Question: I am very new to Android studio and wanted to change the IDE font size. However, it changed automatically my font size when change it from 14 to 13 and ended up with a font size of 143. Literally, I cannot access it anymore.
Now, I deleted and re-installed Android Studio and the same problem appeared. Is there maybe a possibility in the terminal of my mac or specific installation file I can change it?

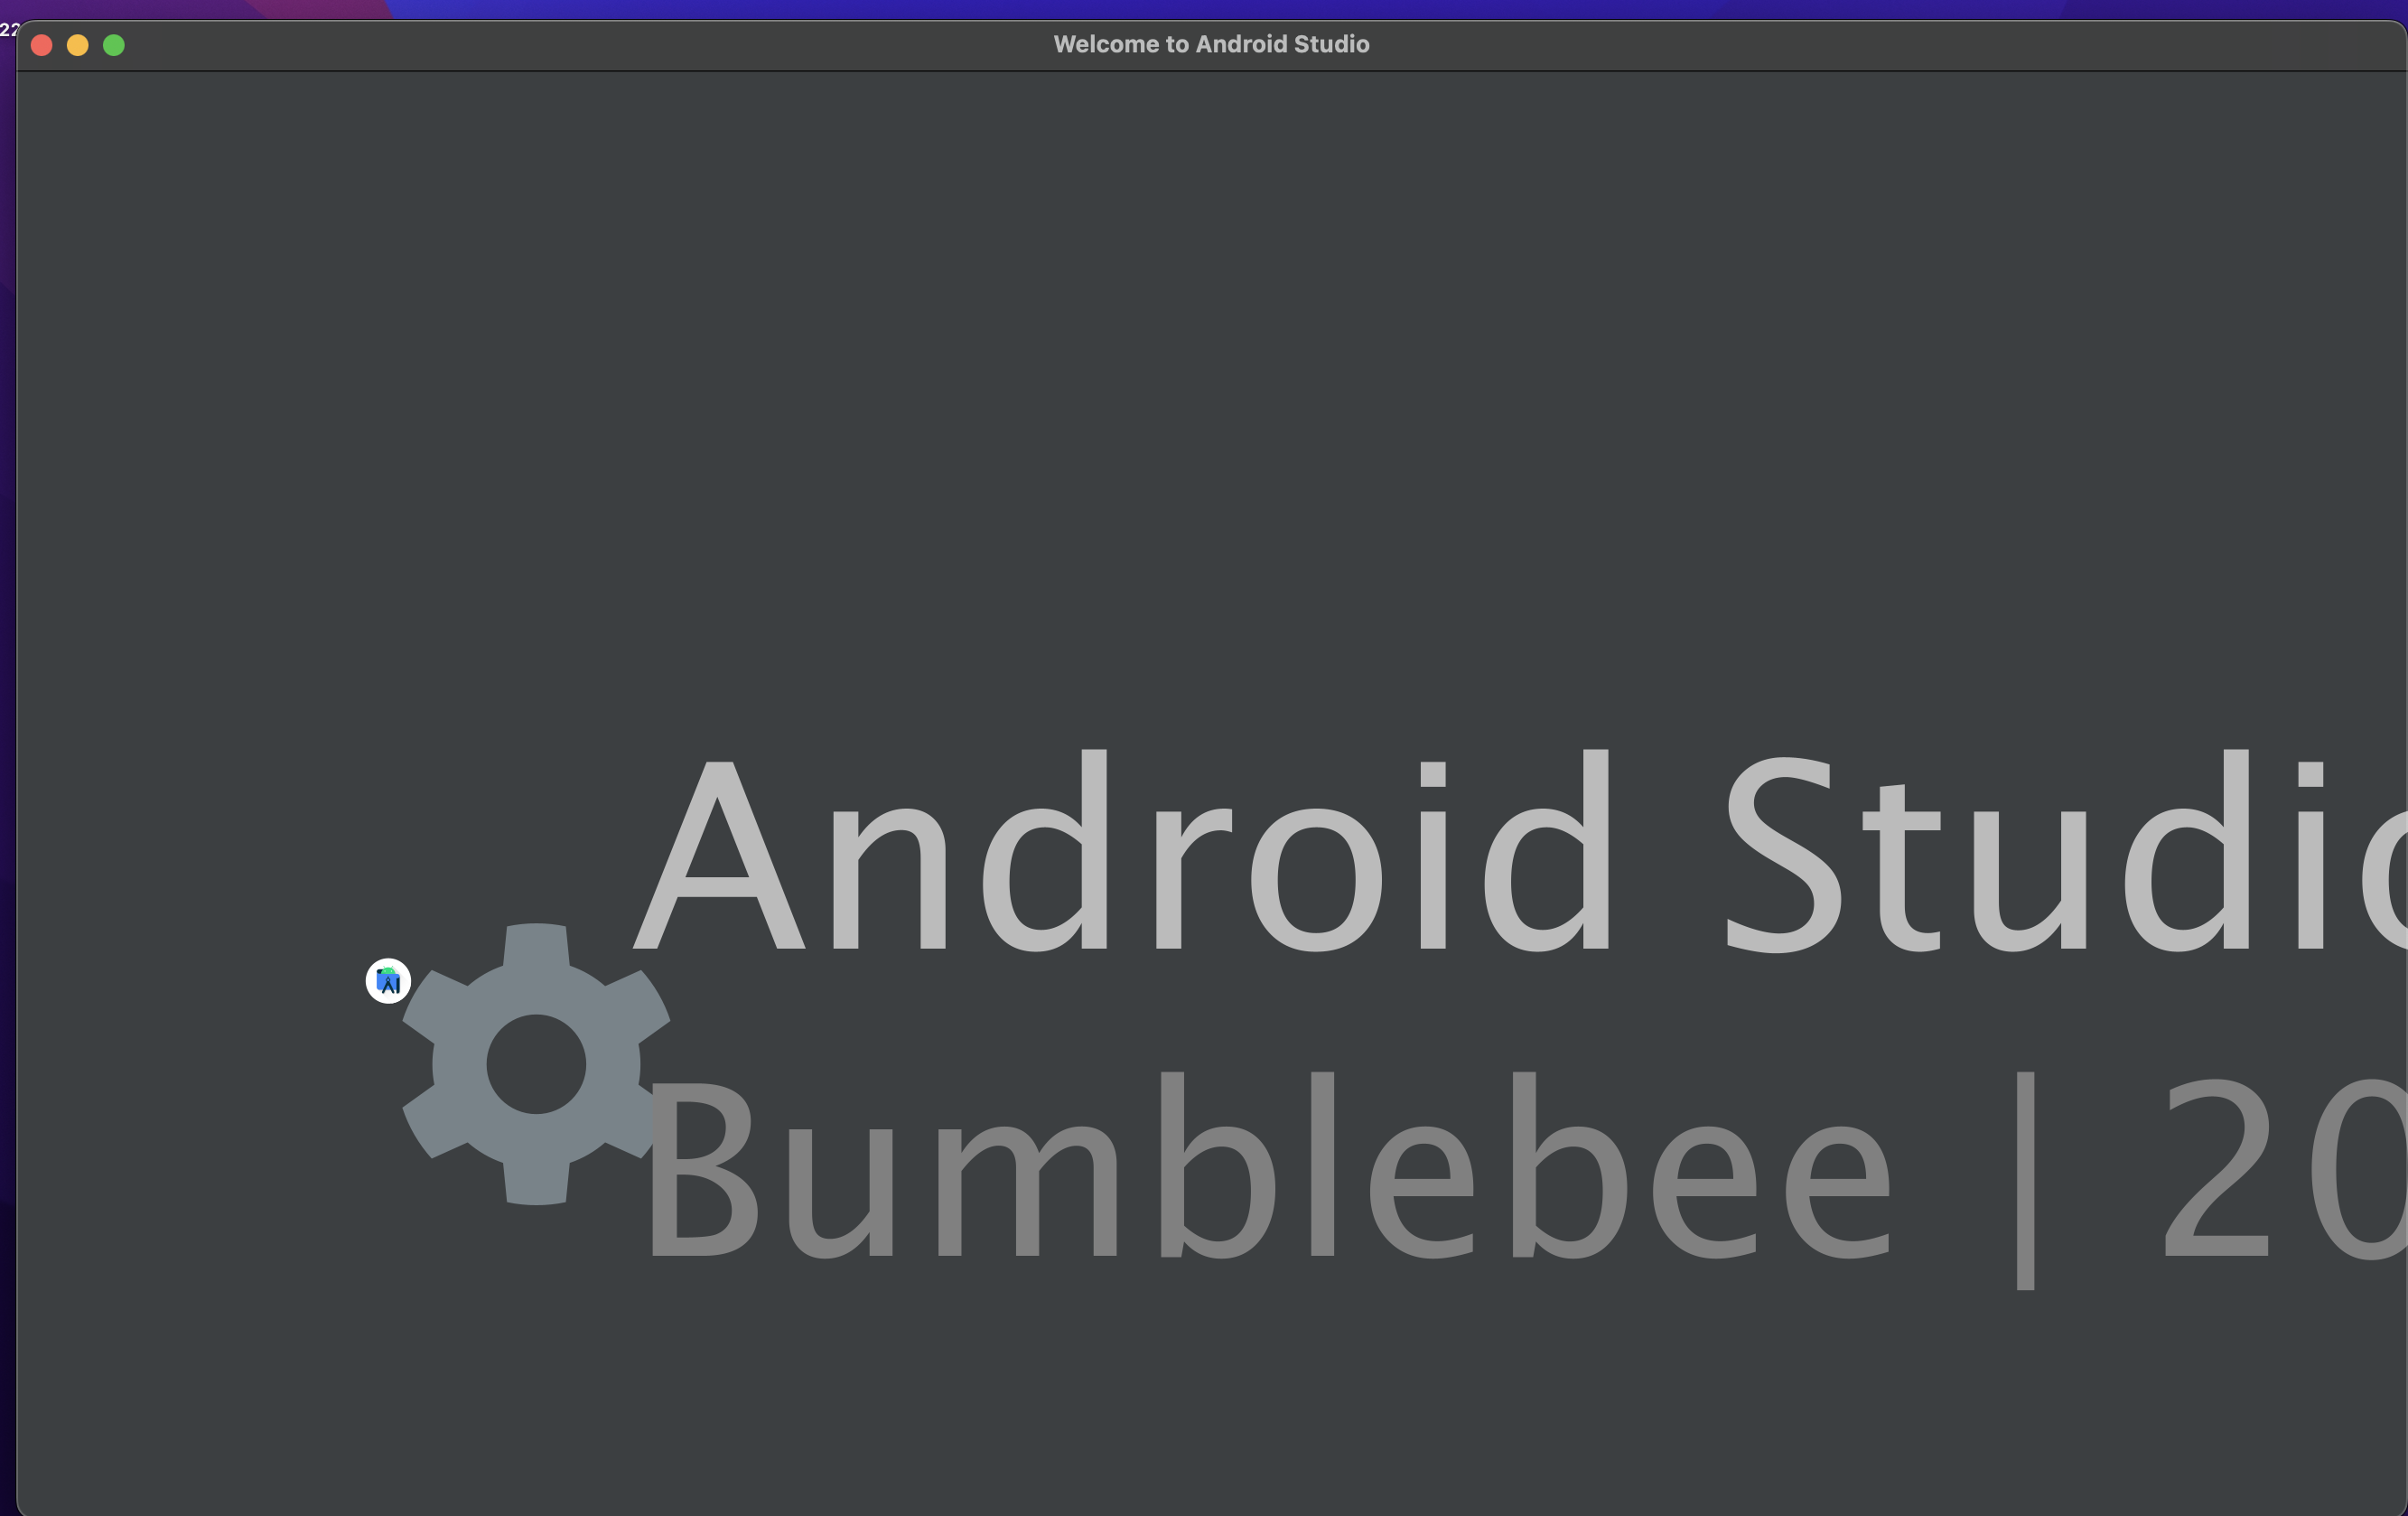
Answer: when you reinstall it uncheck where it says to use old data from the older version's folders
or go to the android studio folders and delete them after uninstalling the program
and install it again the old settings should disappear after doing this